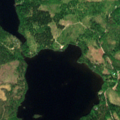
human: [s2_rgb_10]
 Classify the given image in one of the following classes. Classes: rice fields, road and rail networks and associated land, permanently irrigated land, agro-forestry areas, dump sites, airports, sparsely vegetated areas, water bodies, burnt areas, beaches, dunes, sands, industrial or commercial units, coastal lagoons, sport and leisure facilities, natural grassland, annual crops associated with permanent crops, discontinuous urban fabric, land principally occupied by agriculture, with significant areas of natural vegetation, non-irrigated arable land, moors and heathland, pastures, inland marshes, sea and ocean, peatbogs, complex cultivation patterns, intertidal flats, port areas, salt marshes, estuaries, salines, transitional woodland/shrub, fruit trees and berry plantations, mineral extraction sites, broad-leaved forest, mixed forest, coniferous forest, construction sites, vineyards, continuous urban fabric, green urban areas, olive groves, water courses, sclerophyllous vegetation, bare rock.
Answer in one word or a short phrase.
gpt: mixed forest, water bodies